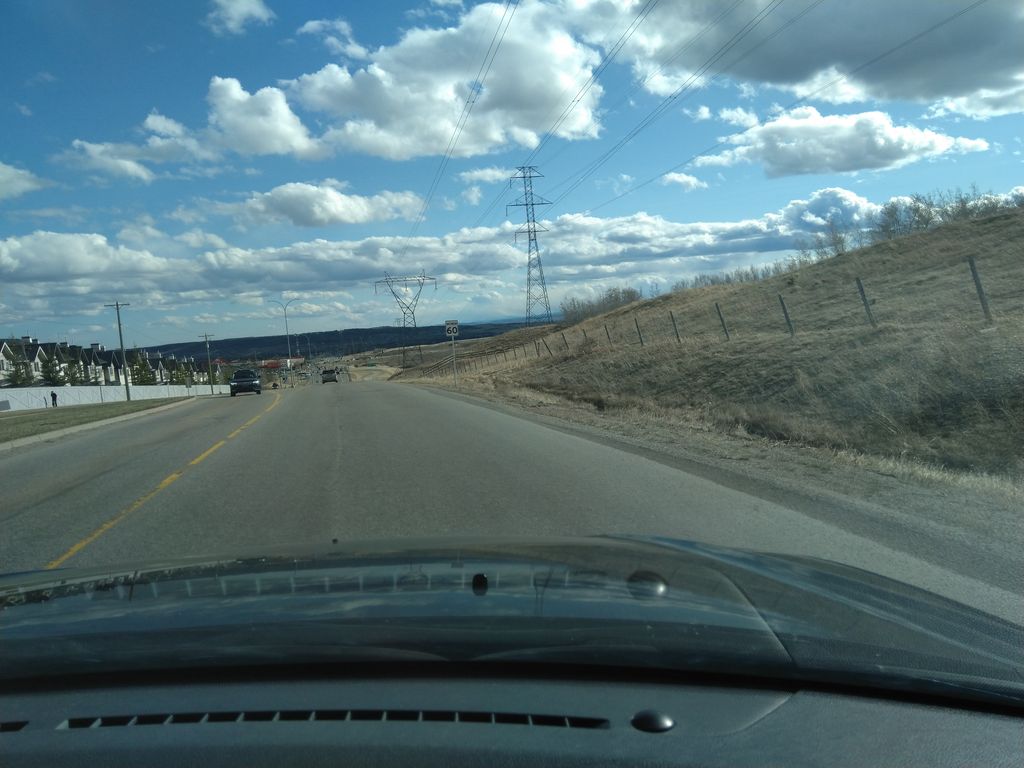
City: calgary